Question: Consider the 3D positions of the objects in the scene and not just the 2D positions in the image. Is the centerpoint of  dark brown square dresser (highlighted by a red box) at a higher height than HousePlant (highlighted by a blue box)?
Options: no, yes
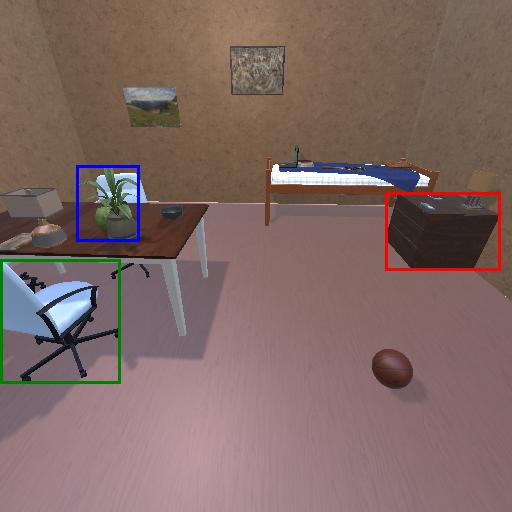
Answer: no